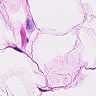
Metastatic tissue present: no